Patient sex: F
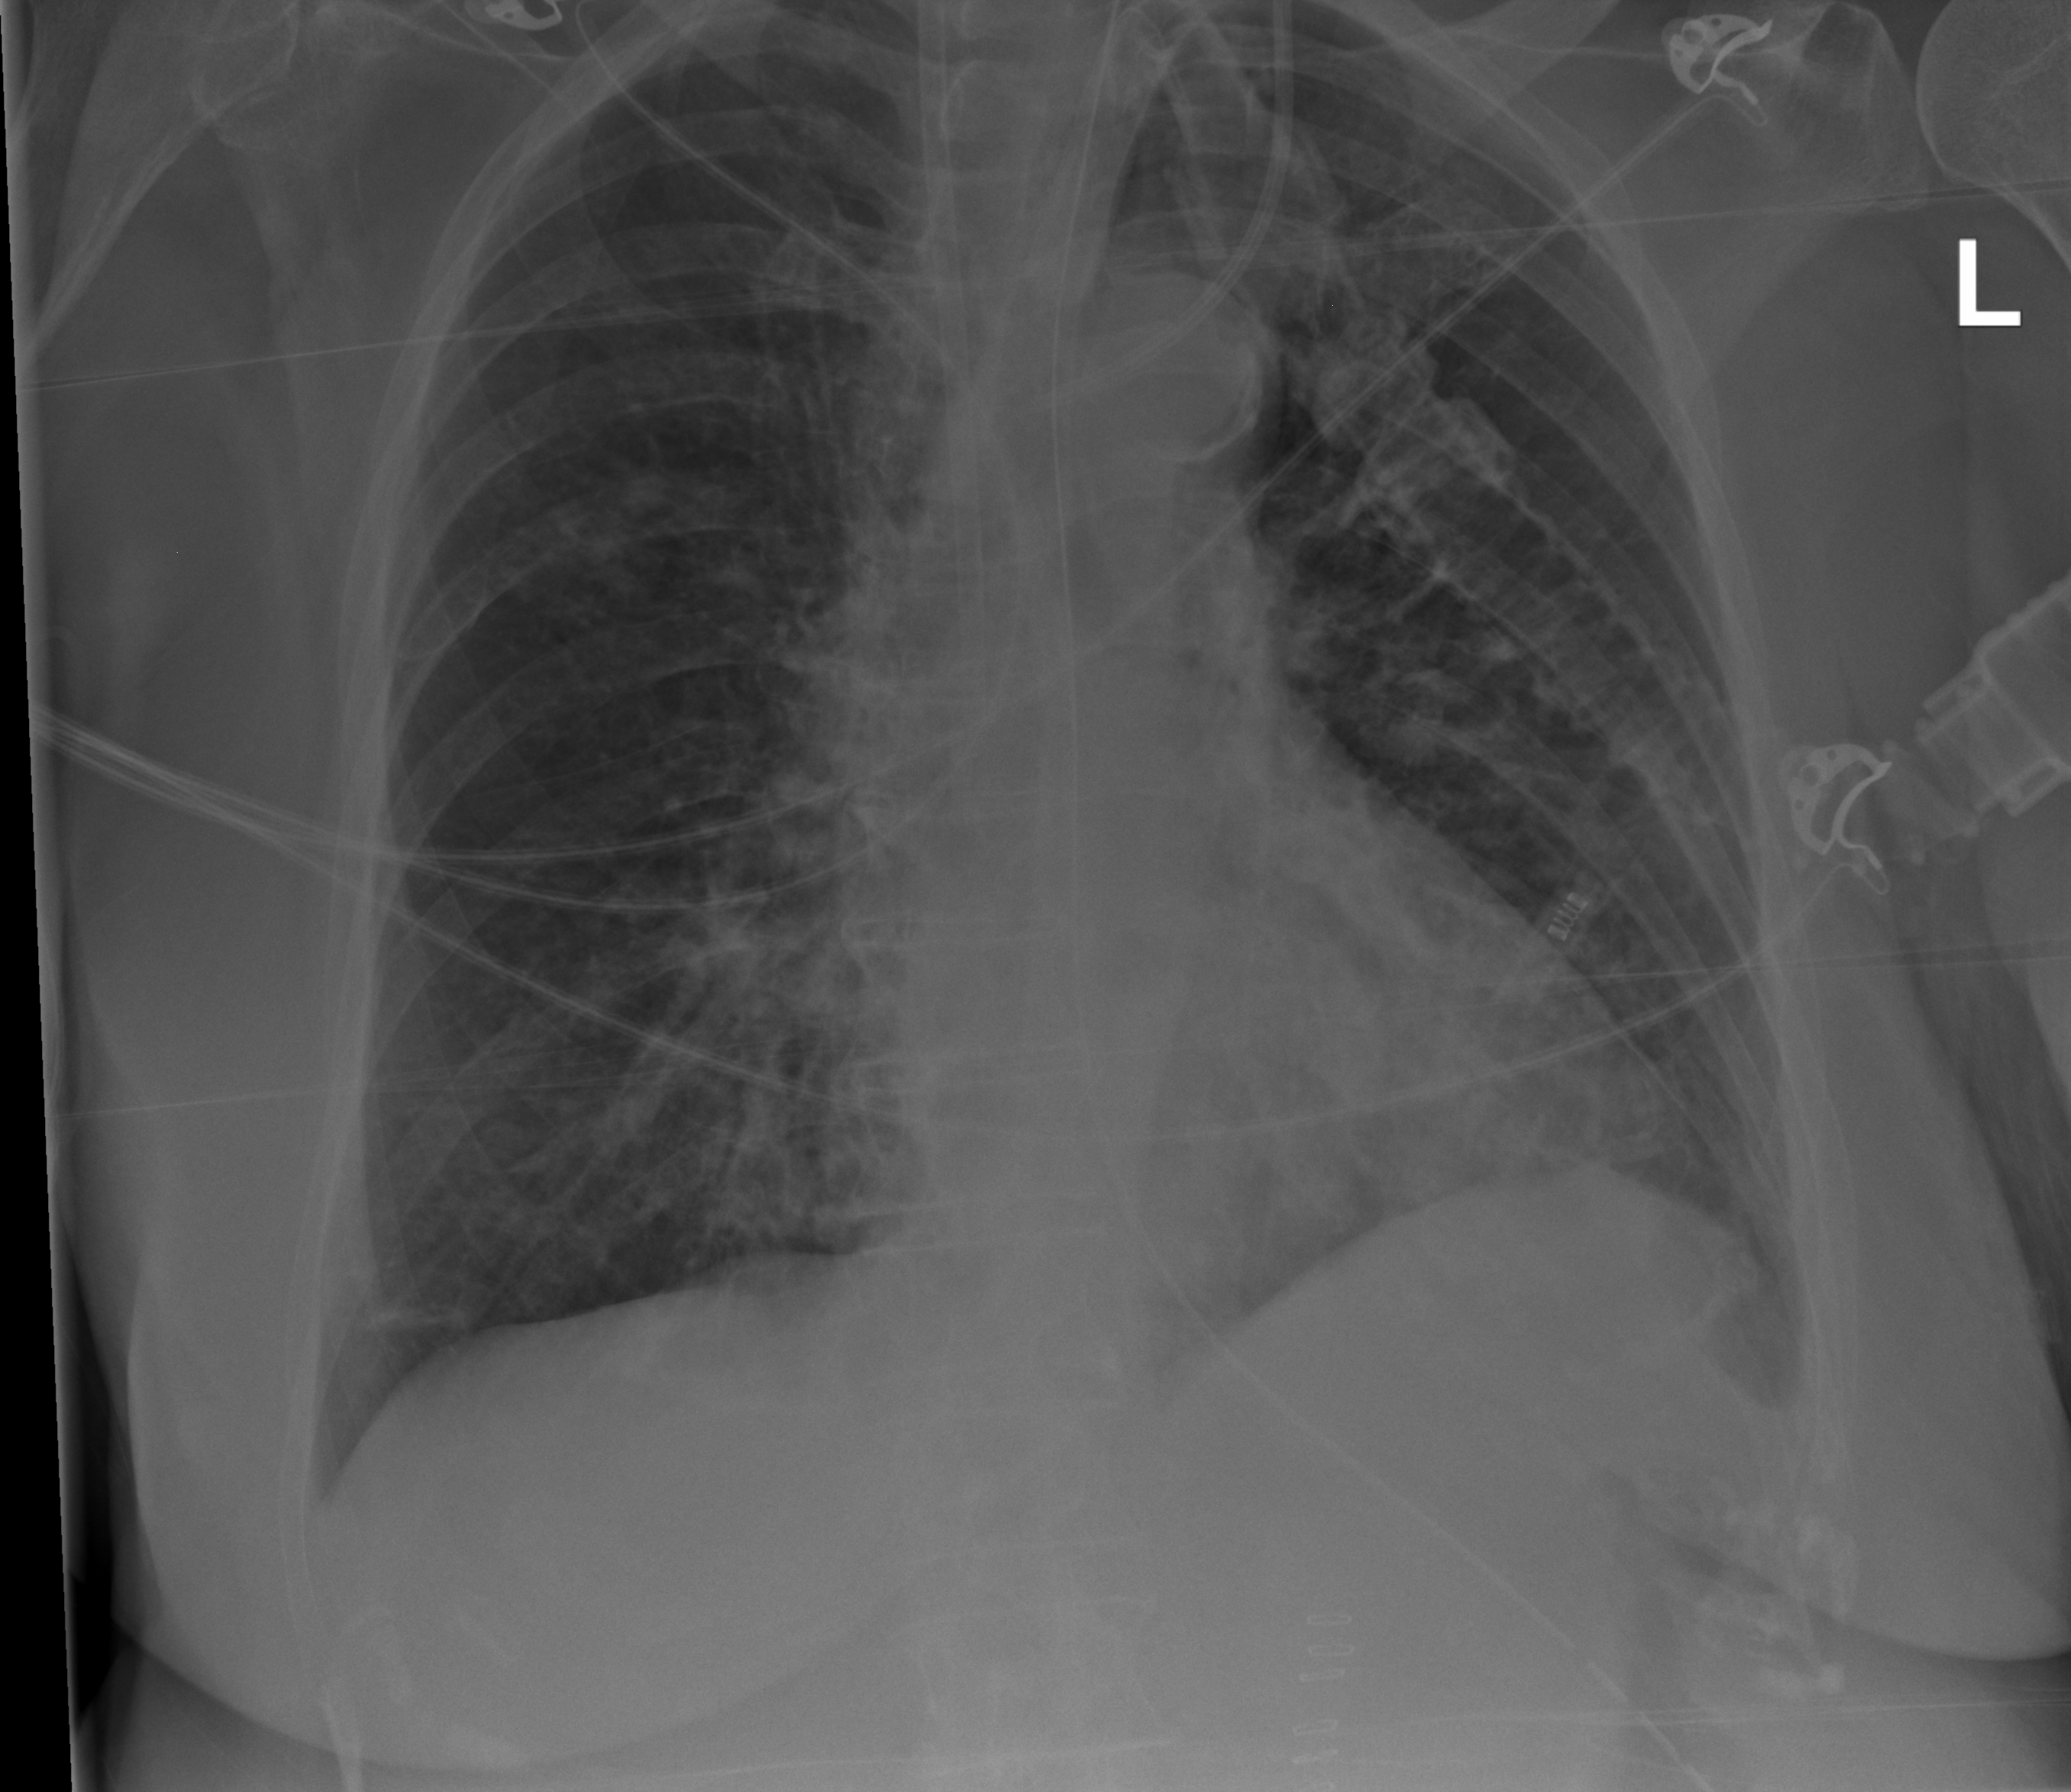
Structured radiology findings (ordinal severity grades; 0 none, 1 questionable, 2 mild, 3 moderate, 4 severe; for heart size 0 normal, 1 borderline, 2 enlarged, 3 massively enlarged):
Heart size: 1
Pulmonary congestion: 0
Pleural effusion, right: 0
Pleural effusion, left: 0
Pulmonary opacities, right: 2
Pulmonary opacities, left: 0
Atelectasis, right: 0
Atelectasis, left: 0